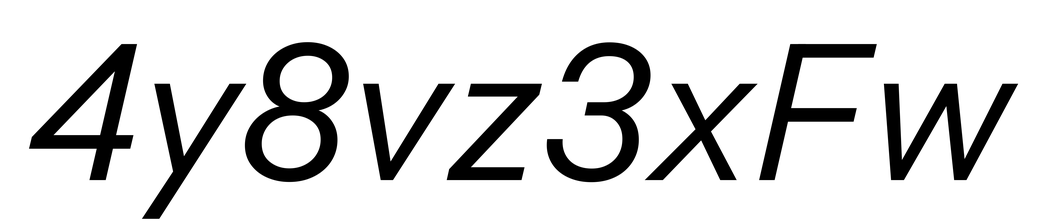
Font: InstrumentSans-Italic_Italic